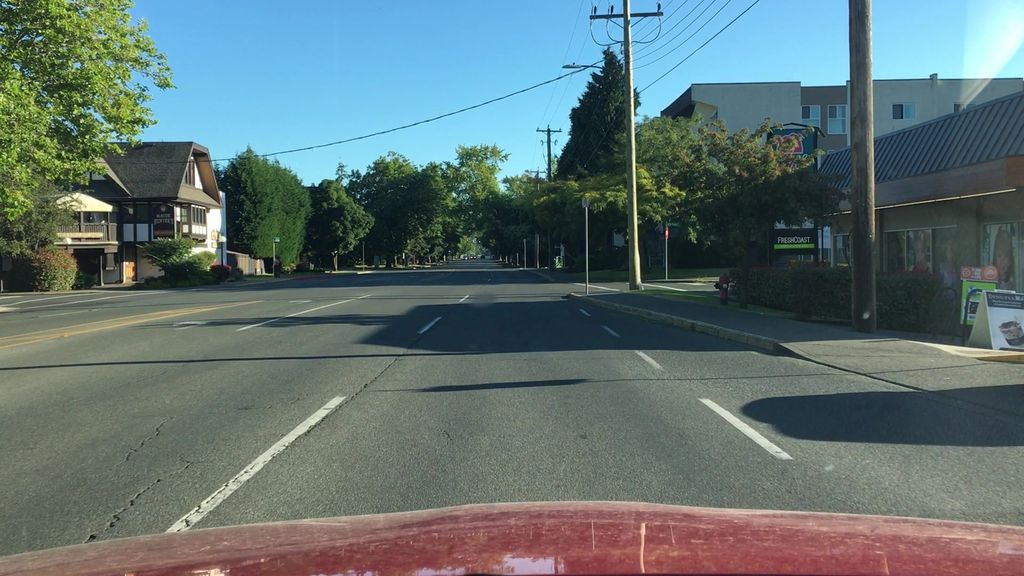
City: victoria